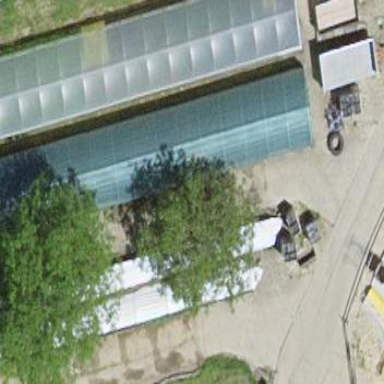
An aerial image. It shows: Greenhouse.